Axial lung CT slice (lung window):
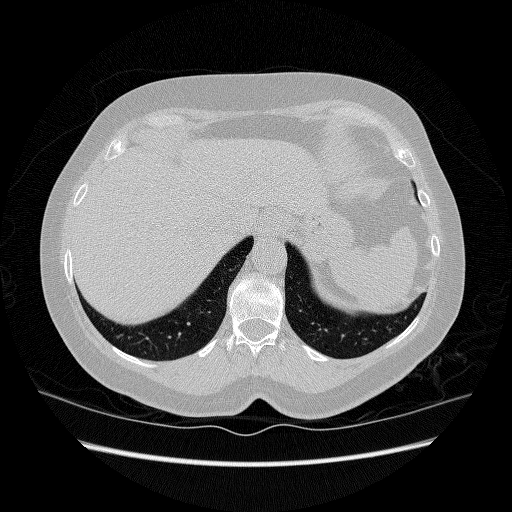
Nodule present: no